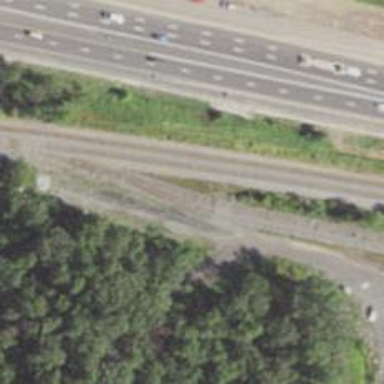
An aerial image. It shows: Railway spur service.